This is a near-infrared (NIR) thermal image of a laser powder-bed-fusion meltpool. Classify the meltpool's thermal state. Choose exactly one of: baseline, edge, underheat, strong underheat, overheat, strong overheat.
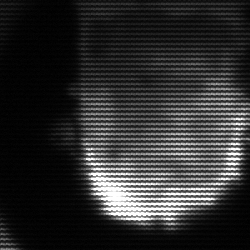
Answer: baseline